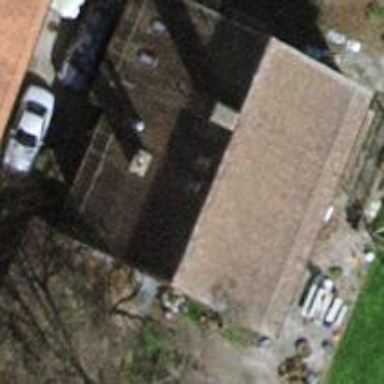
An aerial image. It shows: Building with tile roof.